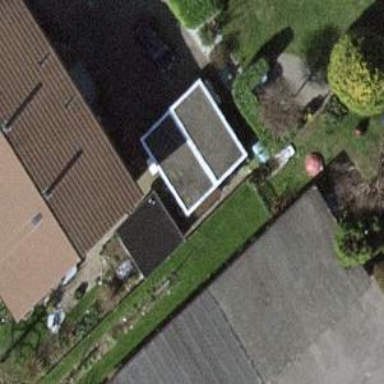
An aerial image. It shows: Group of garages.